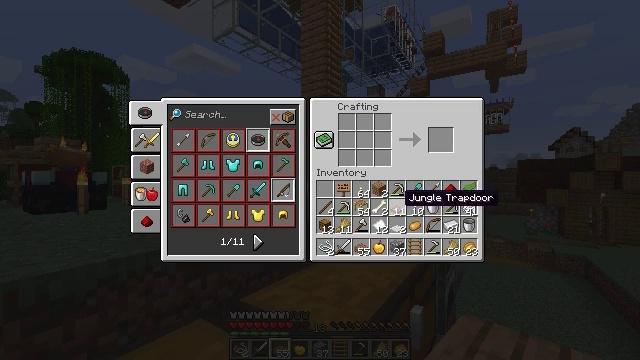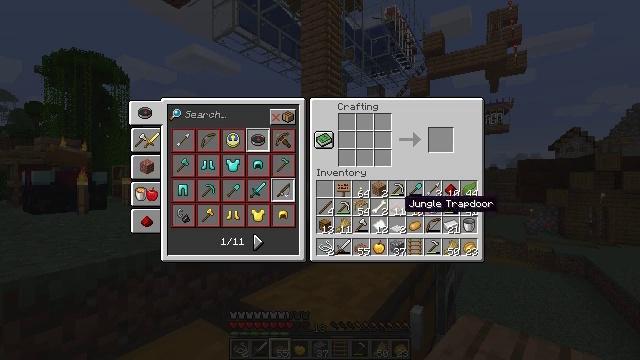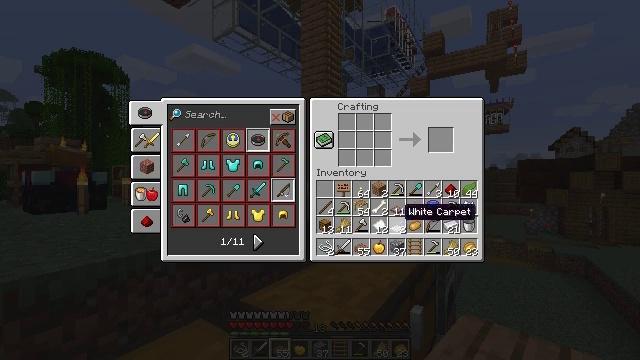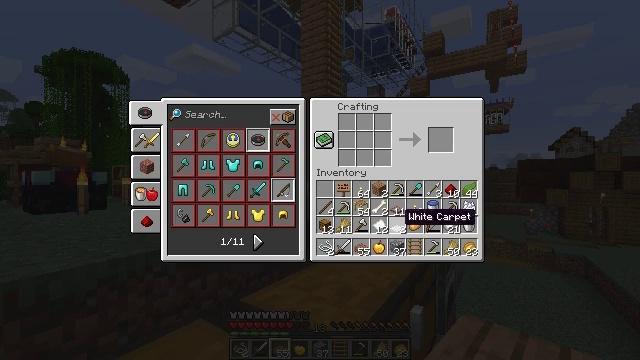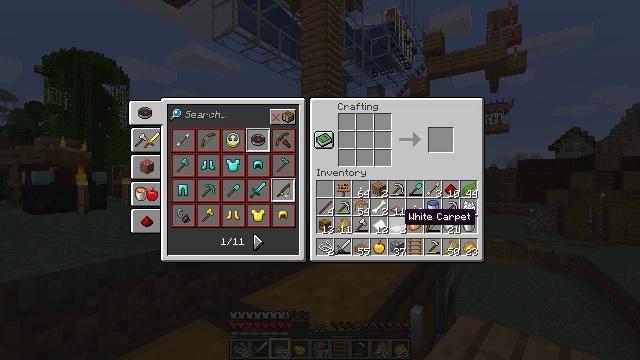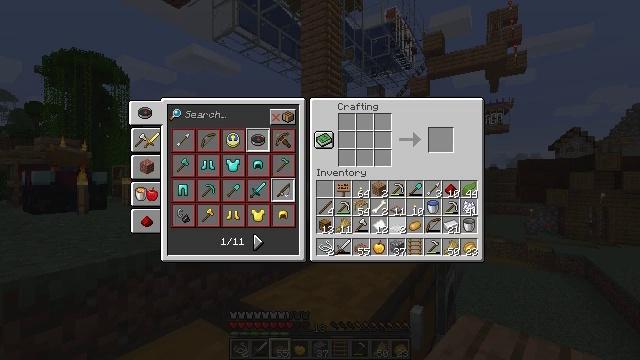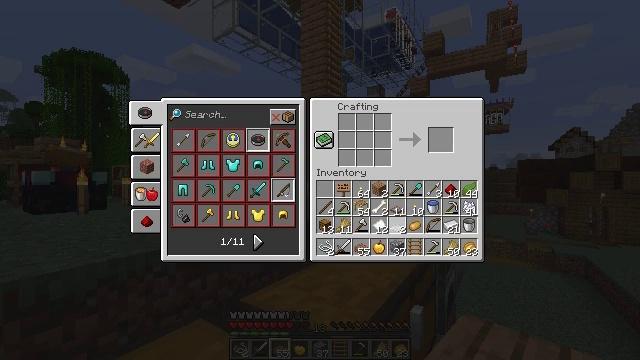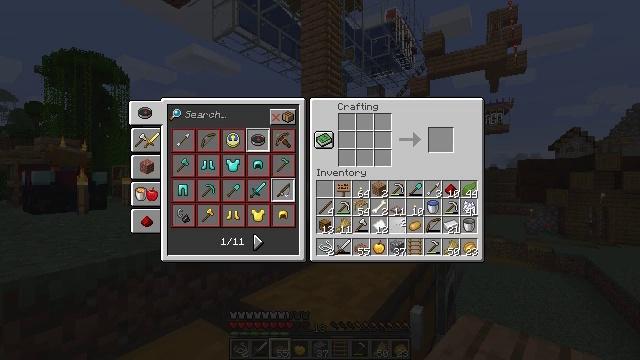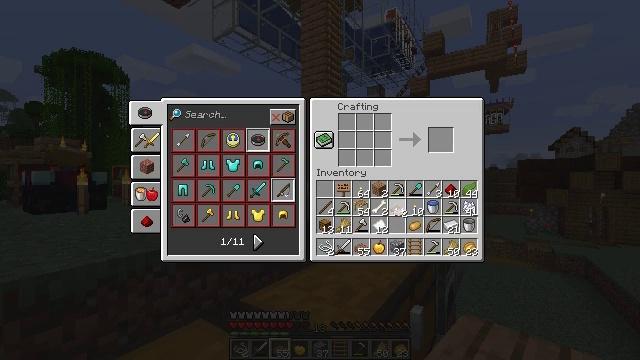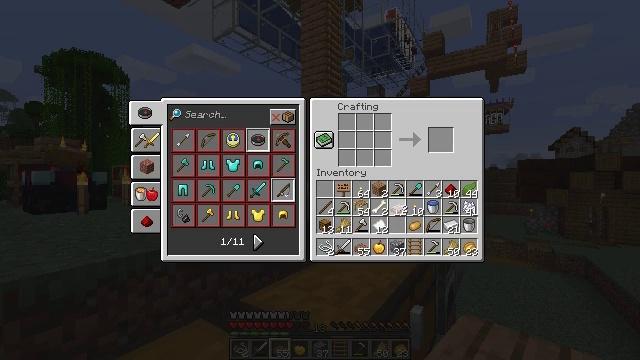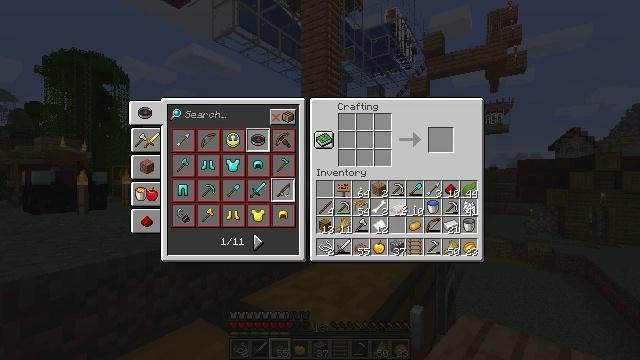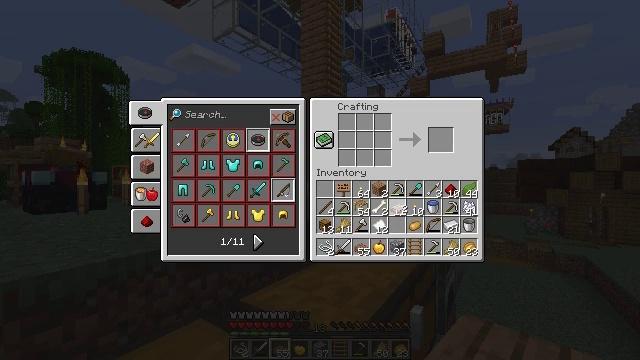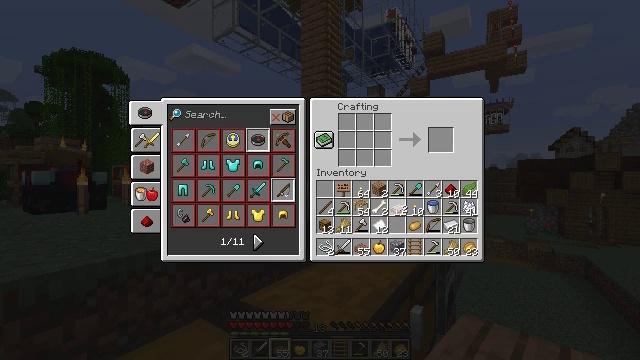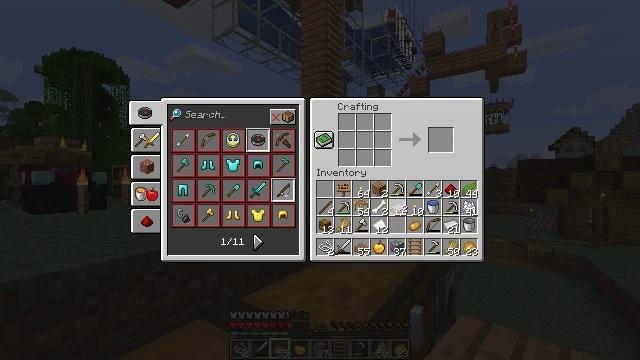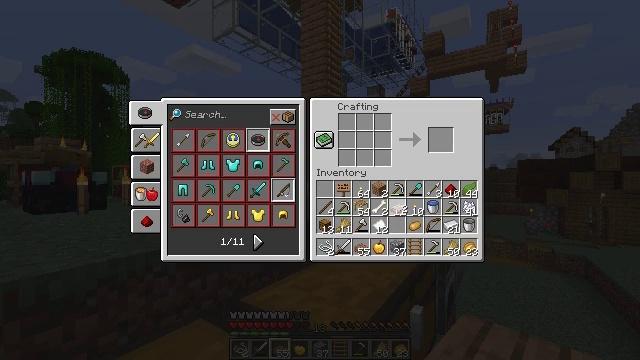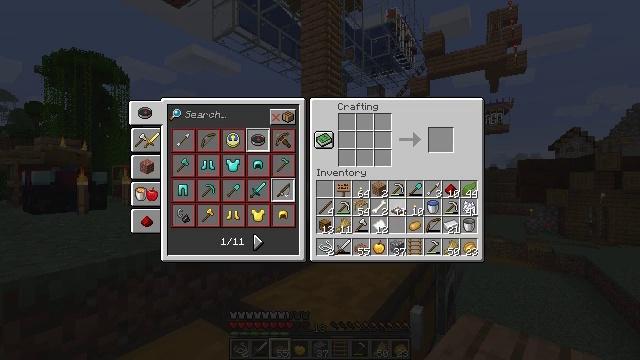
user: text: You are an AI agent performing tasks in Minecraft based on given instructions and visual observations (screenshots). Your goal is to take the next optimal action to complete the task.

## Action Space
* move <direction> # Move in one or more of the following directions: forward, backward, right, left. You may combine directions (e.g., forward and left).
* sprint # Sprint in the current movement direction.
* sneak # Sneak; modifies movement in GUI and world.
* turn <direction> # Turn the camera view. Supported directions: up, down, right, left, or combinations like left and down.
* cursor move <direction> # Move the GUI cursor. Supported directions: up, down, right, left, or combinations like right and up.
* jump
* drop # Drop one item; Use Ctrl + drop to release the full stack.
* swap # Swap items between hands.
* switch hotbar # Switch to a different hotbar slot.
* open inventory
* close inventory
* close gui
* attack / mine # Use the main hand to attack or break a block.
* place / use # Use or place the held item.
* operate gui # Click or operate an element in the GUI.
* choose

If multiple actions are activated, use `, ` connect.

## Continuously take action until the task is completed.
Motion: motion action
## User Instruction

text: Pick up the white carpet.
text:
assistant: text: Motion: no_op
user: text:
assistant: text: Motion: cursor move down
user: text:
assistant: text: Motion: no_op
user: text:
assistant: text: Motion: no_op
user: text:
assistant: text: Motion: operate gui
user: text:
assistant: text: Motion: operate gui
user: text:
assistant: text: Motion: cursor move up, operate gui
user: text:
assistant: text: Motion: cursor move up
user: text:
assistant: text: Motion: no_op
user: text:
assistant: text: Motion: no_op
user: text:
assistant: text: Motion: no_op
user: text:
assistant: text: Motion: operate gui
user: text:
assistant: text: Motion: operate gui
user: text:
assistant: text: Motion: operate gui
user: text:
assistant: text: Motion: no_op
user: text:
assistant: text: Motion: cursor move down
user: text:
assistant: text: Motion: cursor move down
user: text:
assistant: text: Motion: no_op
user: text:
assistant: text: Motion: no_op
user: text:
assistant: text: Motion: no_op
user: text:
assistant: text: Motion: no_op
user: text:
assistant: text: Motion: no_op
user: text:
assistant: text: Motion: operate gui
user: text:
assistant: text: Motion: operate gui
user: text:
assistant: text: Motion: cursor move up, operate gui
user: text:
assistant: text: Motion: cursor move up
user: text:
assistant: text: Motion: no_op
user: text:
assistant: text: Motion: no_op
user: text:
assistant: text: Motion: no_op
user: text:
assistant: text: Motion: no_op